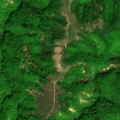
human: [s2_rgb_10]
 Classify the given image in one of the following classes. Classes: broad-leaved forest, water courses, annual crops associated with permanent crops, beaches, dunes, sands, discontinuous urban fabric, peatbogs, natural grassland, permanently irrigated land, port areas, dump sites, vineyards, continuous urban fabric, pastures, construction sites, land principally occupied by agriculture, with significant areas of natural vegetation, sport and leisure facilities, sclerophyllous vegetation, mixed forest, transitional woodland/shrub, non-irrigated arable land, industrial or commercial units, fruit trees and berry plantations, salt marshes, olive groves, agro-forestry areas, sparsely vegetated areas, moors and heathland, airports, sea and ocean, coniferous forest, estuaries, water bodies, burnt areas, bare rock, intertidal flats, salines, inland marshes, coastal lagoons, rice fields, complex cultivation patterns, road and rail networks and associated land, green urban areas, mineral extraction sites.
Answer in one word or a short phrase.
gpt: broad-leaved forest, natural grassland